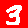
Digit: 3